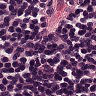
Metastatic tissue present: no